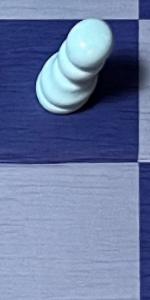
Label: Empty